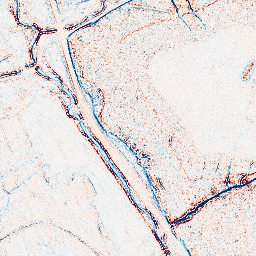
Category: edge_preserving
Decomposition family: bilateral
Decomposition parameters: d: 5
sigma_color: 50
sigma_space: 75
Upsampling method: sinc_blackman
Upsampling parameters: scale: 4
kernel_size: 16
Upsampling scale: 4